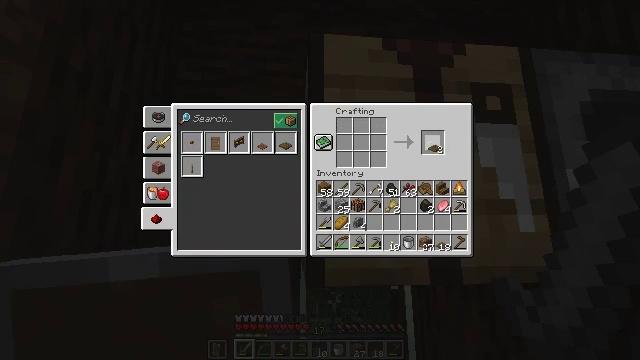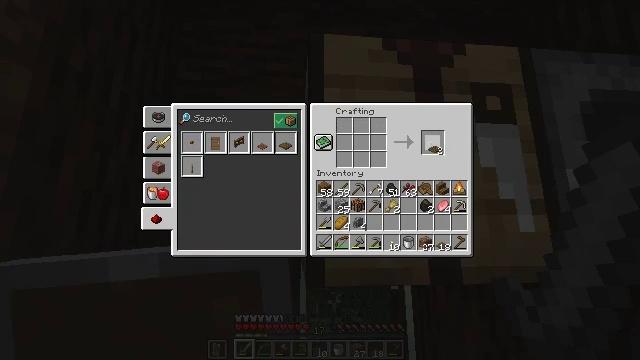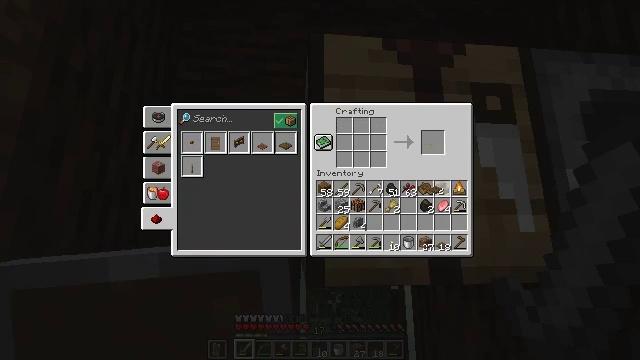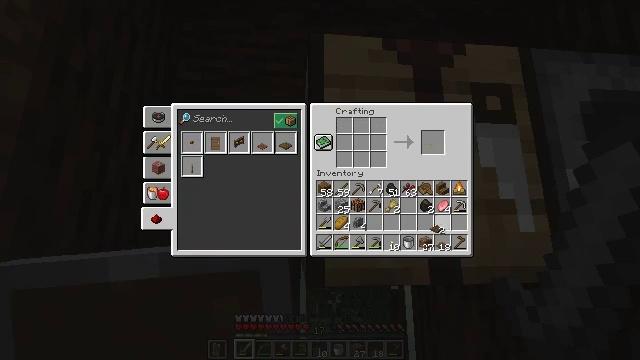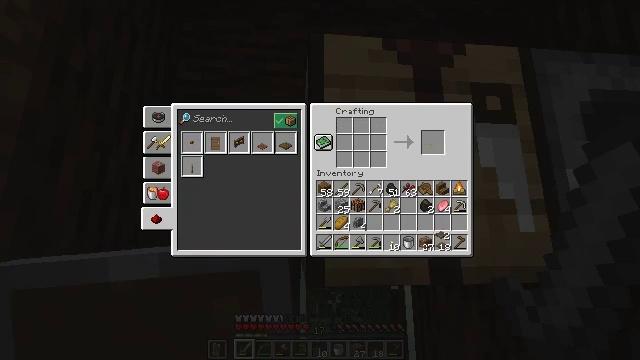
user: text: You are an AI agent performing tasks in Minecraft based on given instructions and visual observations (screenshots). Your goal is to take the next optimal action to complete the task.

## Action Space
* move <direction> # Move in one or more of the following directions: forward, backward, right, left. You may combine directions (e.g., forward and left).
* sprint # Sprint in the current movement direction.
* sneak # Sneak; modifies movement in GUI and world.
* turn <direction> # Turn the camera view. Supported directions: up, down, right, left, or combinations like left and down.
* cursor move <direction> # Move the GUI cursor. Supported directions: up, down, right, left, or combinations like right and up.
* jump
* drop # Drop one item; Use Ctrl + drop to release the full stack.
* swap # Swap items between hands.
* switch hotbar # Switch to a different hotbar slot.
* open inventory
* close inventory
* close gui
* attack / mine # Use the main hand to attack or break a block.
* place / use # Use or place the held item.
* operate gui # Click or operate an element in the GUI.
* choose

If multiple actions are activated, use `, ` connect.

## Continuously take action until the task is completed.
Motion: motion action
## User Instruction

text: Obtain a spruce trapdoor by crafting with spruce planks.
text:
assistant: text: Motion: no_op
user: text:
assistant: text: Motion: cursor move down
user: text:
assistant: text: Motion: cursor move down
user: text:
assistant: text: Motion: no_op
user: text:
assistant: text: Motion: no_op